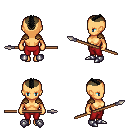
a pixel art fantasy rpg character, female body template, human, tanned skin, leather shoulder armor, red pants, black short mohawk hairstyle, metal boots, spear, four views (front, back, left, right), 2x2 character sprite sheet, small pixel art, hard edges, no anti-aliasing